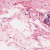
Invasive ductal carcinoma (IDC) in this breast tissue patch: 0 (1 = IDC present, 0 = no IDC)